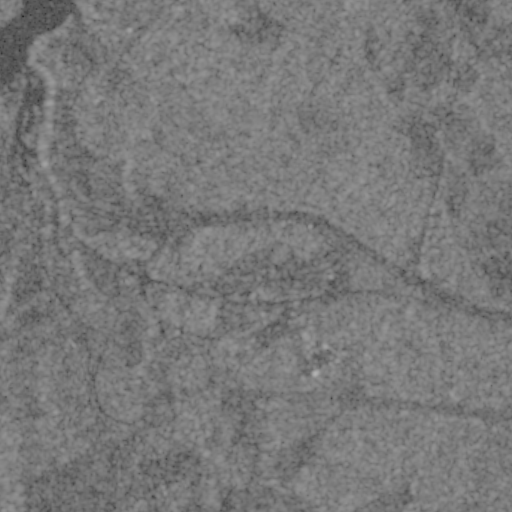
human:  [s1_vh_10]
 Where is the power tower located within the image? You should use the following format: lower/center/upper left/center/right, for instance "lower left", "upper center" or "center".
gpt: The power tower is located in the lower of the image.
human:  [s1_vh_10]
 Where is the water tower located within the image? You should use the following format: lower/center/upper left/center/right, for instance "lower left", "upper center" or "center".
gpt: The water tower is located in the center of the image.
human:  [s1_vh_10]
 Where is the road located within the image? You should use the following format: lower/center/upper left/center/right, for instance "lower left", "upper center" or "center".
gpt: There is no road in the image.

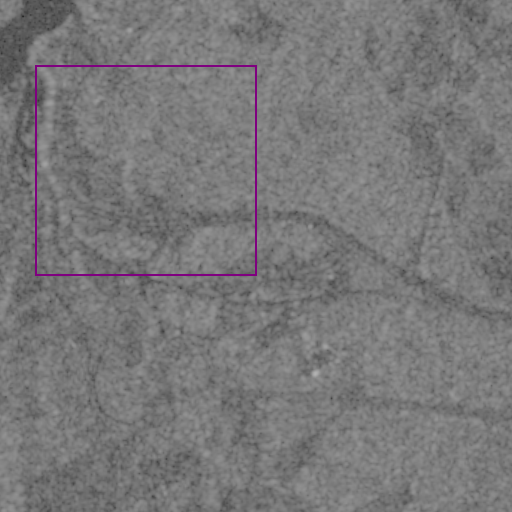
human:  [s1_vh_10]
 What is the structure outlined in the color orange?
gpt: There is no orange outline.
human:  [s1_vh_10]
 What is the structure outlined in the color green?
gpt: There is no structure outlined in green.